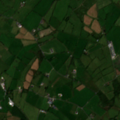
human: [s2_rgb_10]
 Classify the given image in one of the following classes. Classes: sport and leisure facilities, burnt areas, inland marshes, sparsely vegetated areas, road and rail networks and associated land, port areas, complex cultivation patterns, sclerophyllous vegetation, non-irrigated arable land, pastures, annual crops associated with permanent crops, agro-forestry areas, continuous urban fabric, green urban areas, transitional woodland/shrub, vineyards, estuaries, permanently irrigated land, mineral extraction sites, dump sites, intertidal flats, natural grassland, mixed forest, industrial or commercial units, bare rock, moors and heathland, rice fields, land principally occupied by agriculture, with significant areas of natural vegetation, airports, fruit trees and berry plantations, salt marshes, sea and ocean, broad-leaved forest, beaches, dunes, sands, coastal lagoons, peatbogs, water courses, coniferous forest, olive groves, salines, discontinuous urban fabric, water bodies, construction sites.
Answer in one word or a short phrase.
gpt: pastures